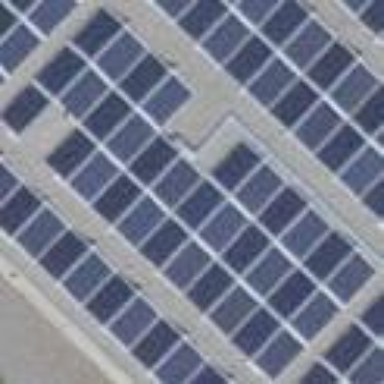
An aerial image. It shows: Solar power generator utilizing photovoltaic technology with solar photovoltaic panels.